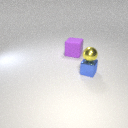
small blue metal cube below small yellow metal sphere